The plot is a time-scale (wavelet) decomposition of a bearing vibration signal. What is the most likely bearing condition (normal, inner_race, outer_race, ball)?
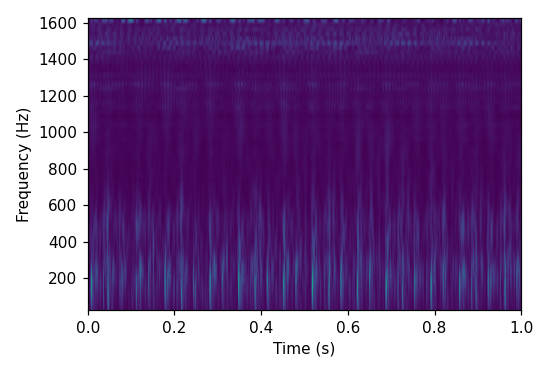
Answer: outer_race